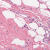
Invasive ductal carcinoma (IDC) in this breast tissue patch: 1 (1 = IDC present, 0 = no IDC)